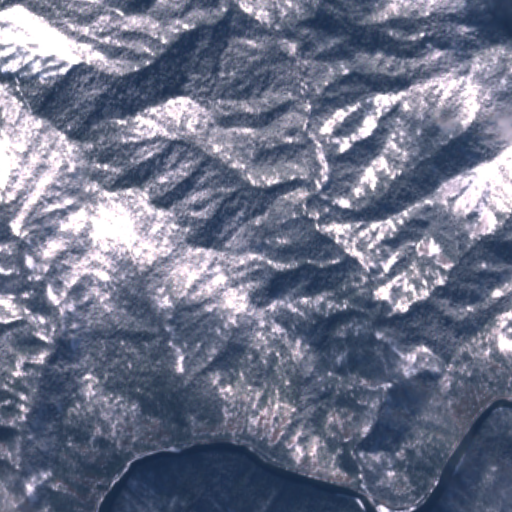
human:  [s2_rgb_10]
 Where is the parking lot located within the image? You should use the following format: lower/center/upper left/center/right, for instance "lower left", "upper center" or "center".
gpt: The parking lot is located in the lower right of the image.
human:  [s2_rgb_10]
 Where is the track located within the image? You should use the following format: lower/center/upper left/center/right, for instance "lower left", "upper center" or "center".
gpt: There is no track in the image.